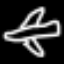
Label: airplane